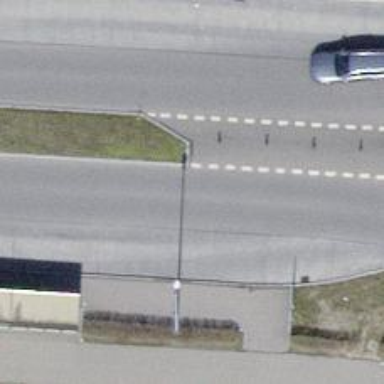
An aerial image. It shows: Bus stop with designated public transport stop position.